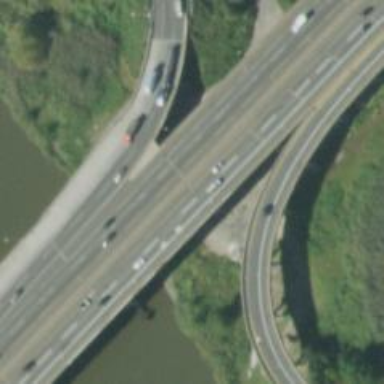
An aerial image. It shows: Bridge over motorway_link.